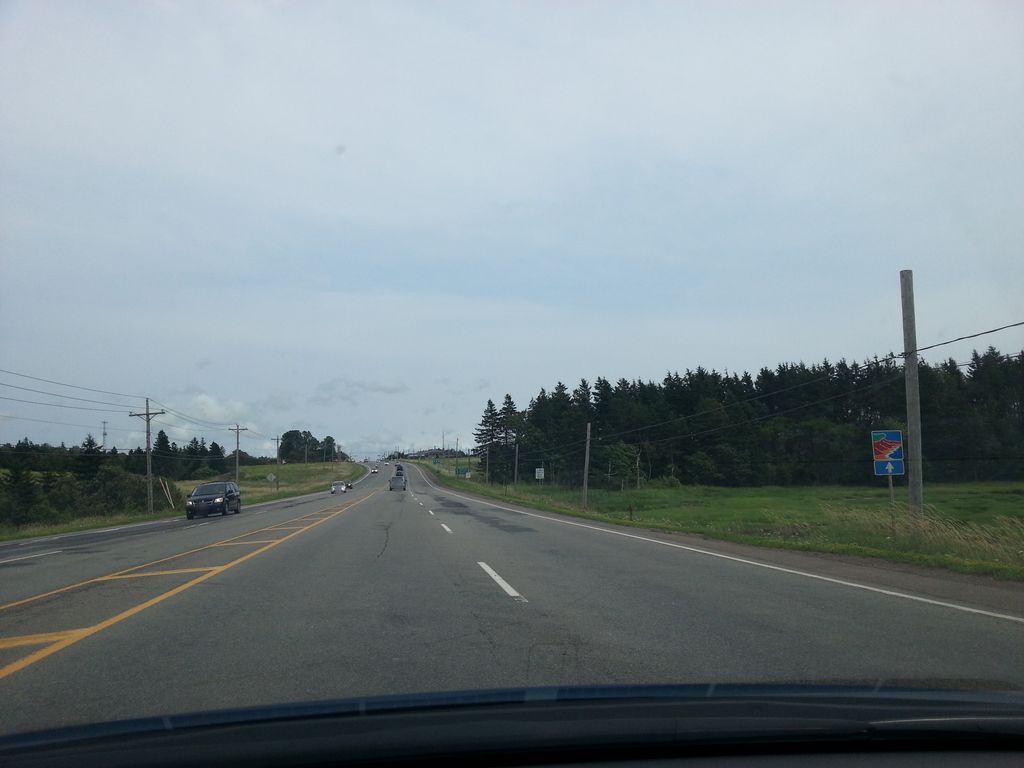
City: charlottetown